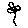
Label: flower